Question: The code below works fine in iOS 5/6. In iOS 7, it looks like this (red oval for emphasis).

Code:
'''
if ([MFMessageComposeViewController canSendText]) {
self.messageComposer = [MFMessageComposeViewController new];
self.messageComposer.recipients = @[number];
self.messageComposer.messageComposeDelegate = self;
[self presentViewController:self.messageComposer
animated:YES
completion:nil];
}
'''
: This is simple code. Is there some other external property, perhaps of the presenting view controller, that is affecting this? Anyone have a fix or workaround?
thanks.
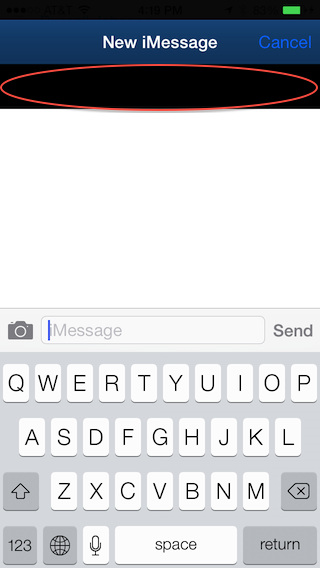
Answer: I've found that the MFMessageComposeViewController's recipient field seems to take some of it's appearance from the UINavigationBar appearance proxy in iOS7. To work around this, I've done the following in my apps:
1. Create an empty custom UINavigationController subclass, which doesn't override any of UINavigationController's methods.
2. Use this custom UINavigationController subclass as a marker for any navigation controllers that I want to have custom appearance, by setting the custom class on the identity inspector in IB:
3. In my app delegate, set up the appearance of navigation bars like this: [[UINavigationBar appearanceWhenContainedIn:[MyCustomNavigationController class], nil] ...];
This ensures that I get the navigation bar appearance I want in the controllers I want to customize, but preserves the standard navigation bar (and related) appearance in other controllers (like MFMessageComposeViewController). Here's a screenshot; note the standard appearance of MFMessageComposeViewController, with the custom navigation bar appearance on the popover in the background: